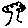
Label: tree